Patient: sex M, age 46
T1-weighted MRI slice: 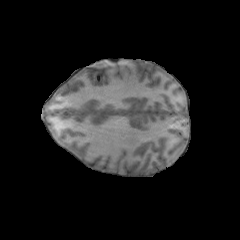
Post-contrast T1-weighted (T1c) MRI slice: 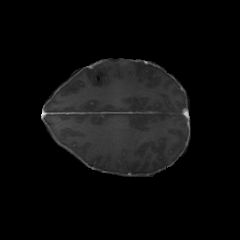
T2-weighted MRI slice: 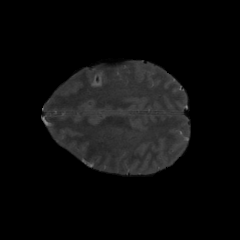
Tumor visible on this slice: no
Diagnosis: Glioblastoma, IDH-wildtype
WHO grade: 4